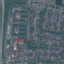
Label: Residential